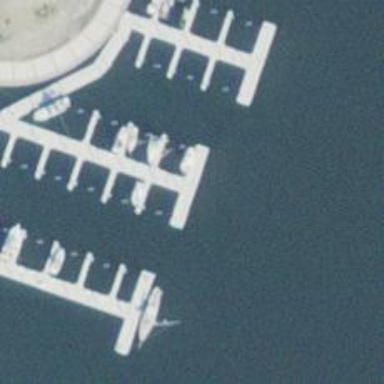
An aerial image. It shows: Man-made pier.